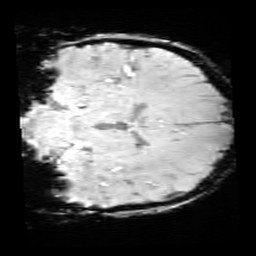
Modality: SWI
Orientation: coronal
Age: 11
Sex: male
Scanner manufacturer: siemens
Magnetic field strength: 3 T
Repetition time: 0.027 s
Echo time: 0.02 s